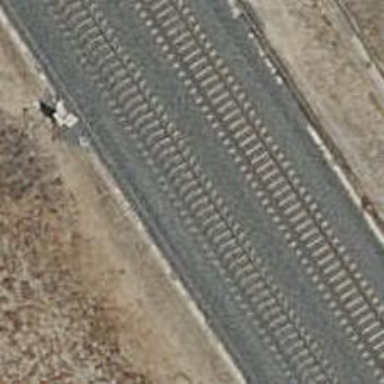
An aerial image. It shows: Railway track with contact line for electrification.